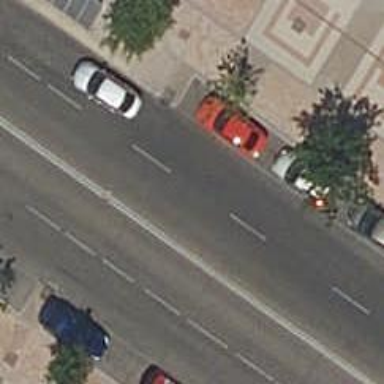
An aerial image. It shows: Residential road with shared cycle lane.